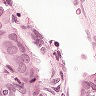
Metastatic tissue present: yes